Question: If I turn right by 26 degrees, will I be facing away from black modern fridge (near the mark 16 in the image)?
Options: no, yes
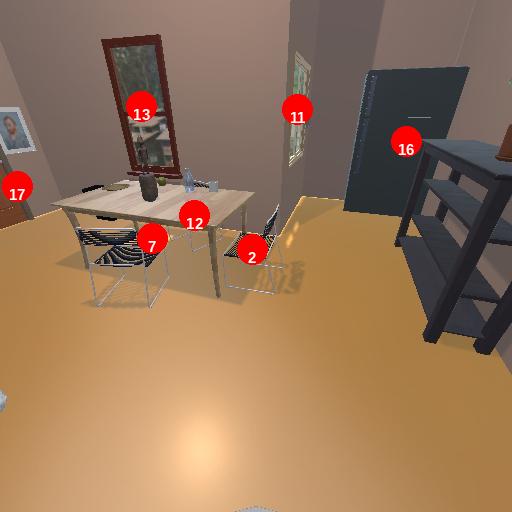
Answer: no